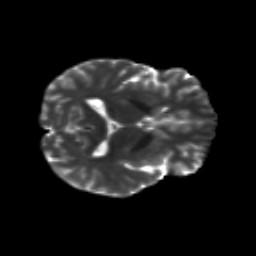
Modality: T2w
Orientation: axial
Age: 32
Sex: male
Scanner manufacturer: siemens
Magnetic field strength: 3 T
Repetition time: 8.8 s
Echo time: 0.085 s